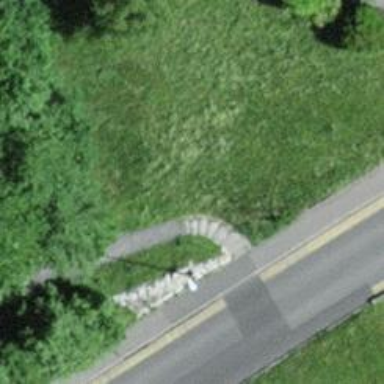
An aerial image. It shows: Road with steps.